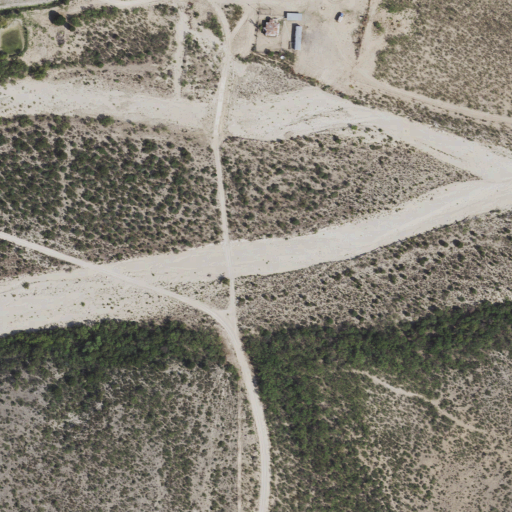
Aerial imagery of valley in Texas named Geddis Canyon containing shrub, woody wetlands, medium intensity development, herbaceous wetlands, low intensity development, high intensity development, open development, and open water